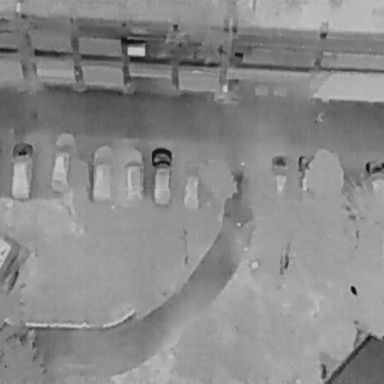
There are ten objects shown in the infrared image, including eight Cars, and two People.